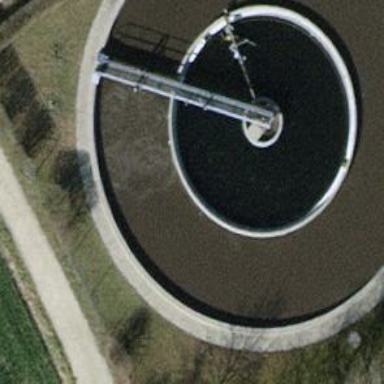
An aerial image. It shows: Body of wastewater.